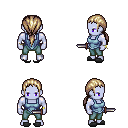
a pixel art fantasy rpg character, male body template, dark elf, purple skin, blue vest, teal pants, white blonde ponytail hairstyle, bracelets, gray slippers, dagger, four views (front, back, left, right), 2x2 character sprite sheet, small pixel art, hard edges, no anti-aliasing